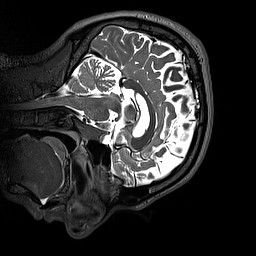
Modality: T2w
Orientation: sagittal
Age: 36
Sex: male
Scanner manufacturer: siemens
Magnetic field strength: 3 T
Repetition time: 3.2 s
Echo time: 0.412 s